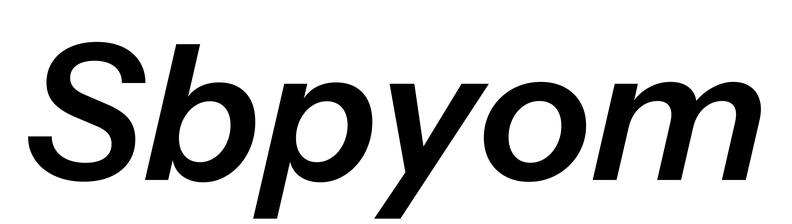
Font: InstrumentSans-Italic_SemiBold_Italic